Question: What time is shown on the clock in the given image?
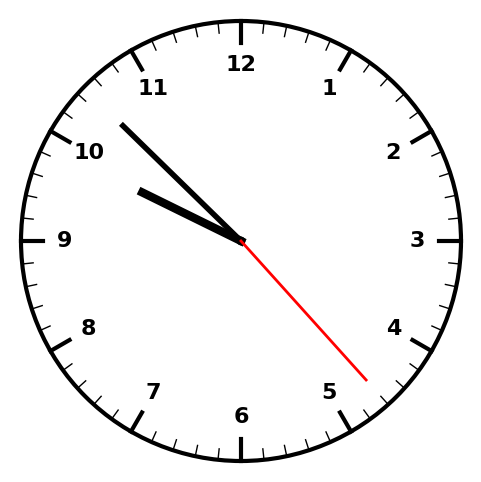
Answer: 09:52:23